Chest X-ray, PA view. Patient: 38 years old, sex M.
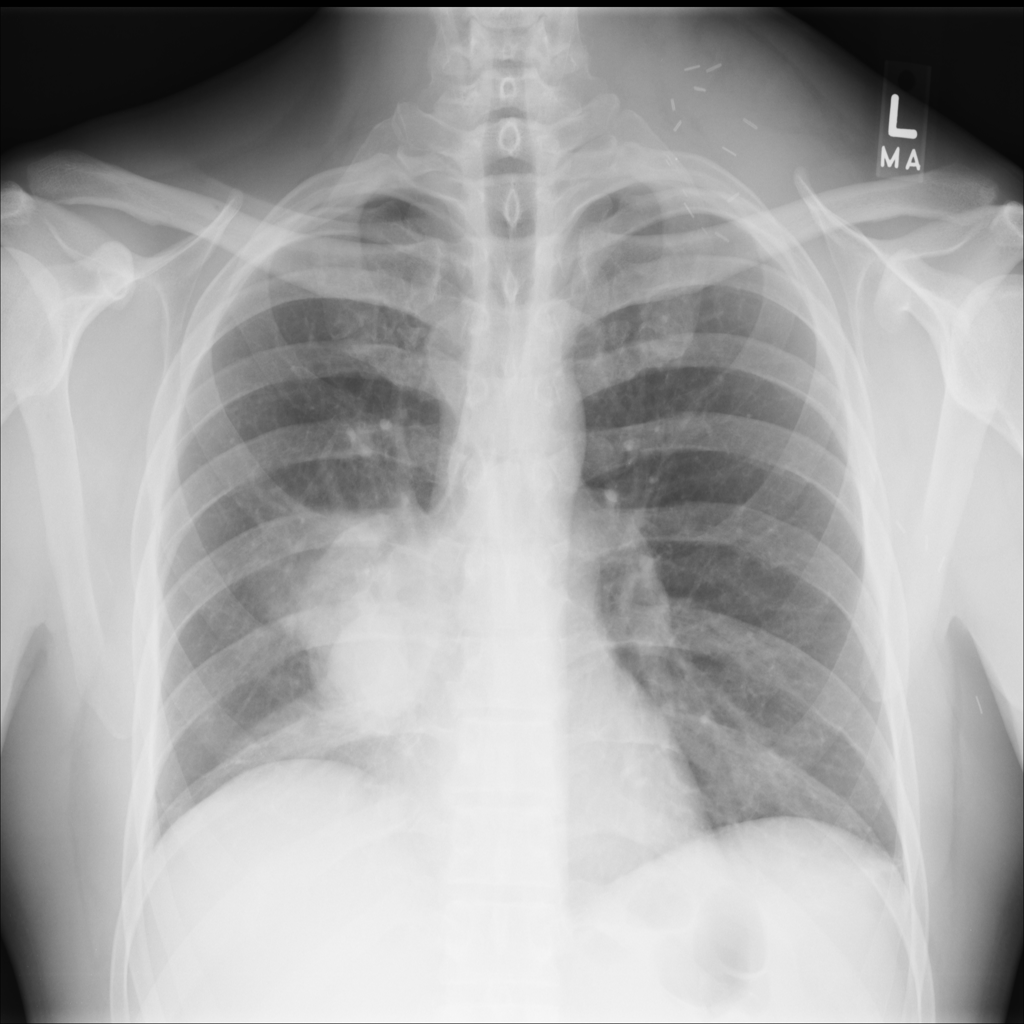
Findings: Atelectasis, Mass